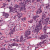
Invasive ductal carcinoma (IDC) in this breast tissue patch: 1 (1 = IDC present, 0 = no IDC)